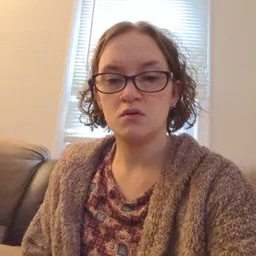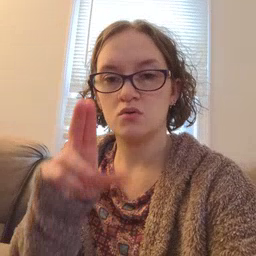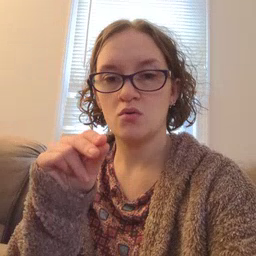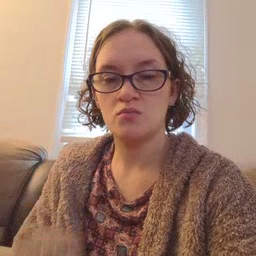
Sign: no